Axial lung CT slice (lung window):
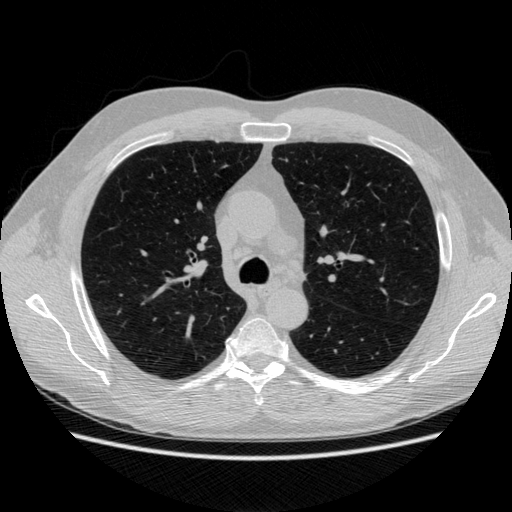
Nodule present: no